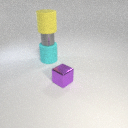
small gray metal cylinder above large cyan rubber cylinder